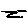
Label: zigzag